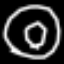
Label: donut